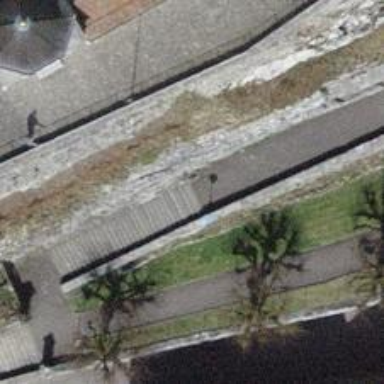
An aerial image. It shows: Set of steps made of paving stones.